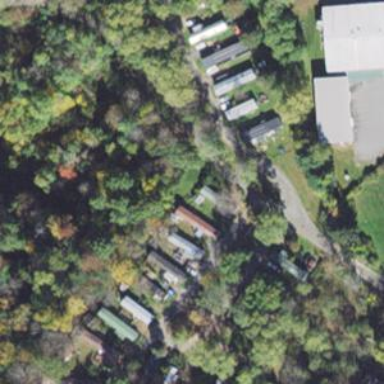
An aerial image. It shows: Residential area known as trailer park.